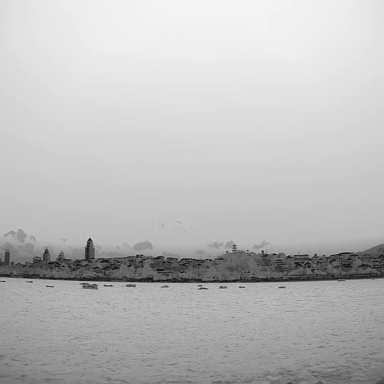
There are ten bulk_carriers in the infrared image.